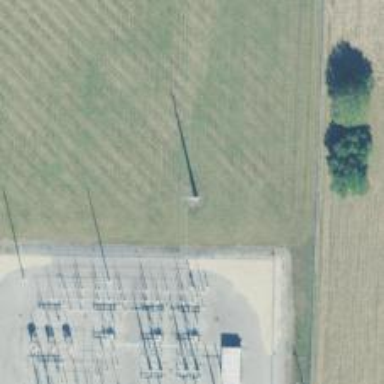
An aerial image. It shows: Power pole.